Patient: sex F, age 76
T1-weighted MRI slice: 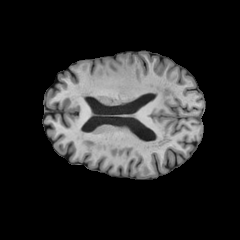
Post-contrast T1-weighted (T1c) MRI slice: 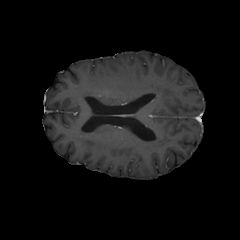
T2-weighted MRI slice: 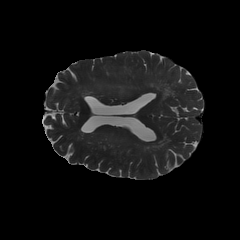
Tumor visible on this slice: yes
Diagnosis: Glioblastoma, IDH-wildtype
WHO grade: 4